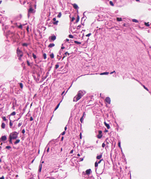
Tumor epithelial tissue: no
Tumor-associated stroma tissue: no
Normal tissue: yes